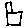
Label: house